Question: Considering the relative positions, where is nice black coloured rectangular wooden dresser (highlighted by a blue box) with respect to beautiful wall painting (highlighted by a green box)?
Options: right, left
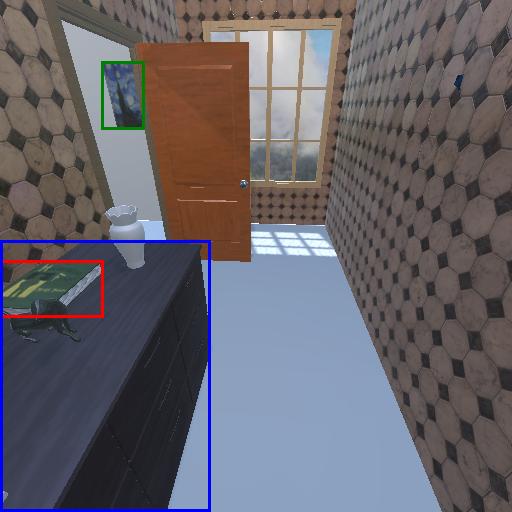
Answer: right